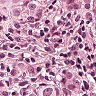
Metastatic tissue present: yes